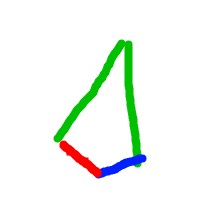
Shape: kite